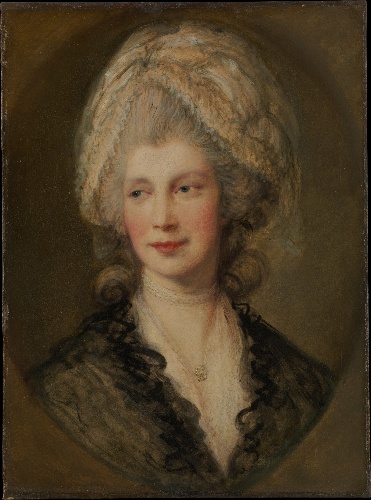
Title: Queen Charlotte
Artist: Thomas Gainsborough
Artist bio: British, Sudbury 1727–1788 London
Object type: Painting
Classification: Paintings
Medium: Oil on canvas
Dimensions: 23 3/4 x 17 1/2 in. (60.3 x 44.5 cm)
Department: European Paintings
Credit line: The Jules Bache Collection, 1949
Accession year: 1949
Repository: Metropolitan Museum of Art, New York, NY
Tags: Queens|Portraits|Women